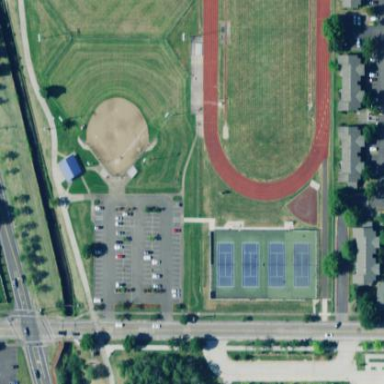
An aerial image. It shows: Baseball pitch for leisure land activities.